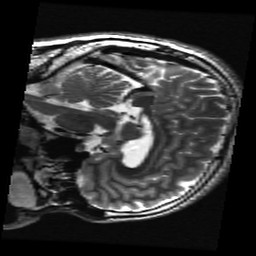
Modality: T2w
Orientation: sagittal
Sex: male
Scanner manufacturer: ge
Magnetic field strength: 3 T
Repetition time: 5 s
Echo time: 0.1017 s